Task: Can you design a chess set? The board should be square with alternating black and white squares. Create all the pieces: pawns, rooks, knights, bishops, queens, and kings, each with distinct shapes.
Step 979:
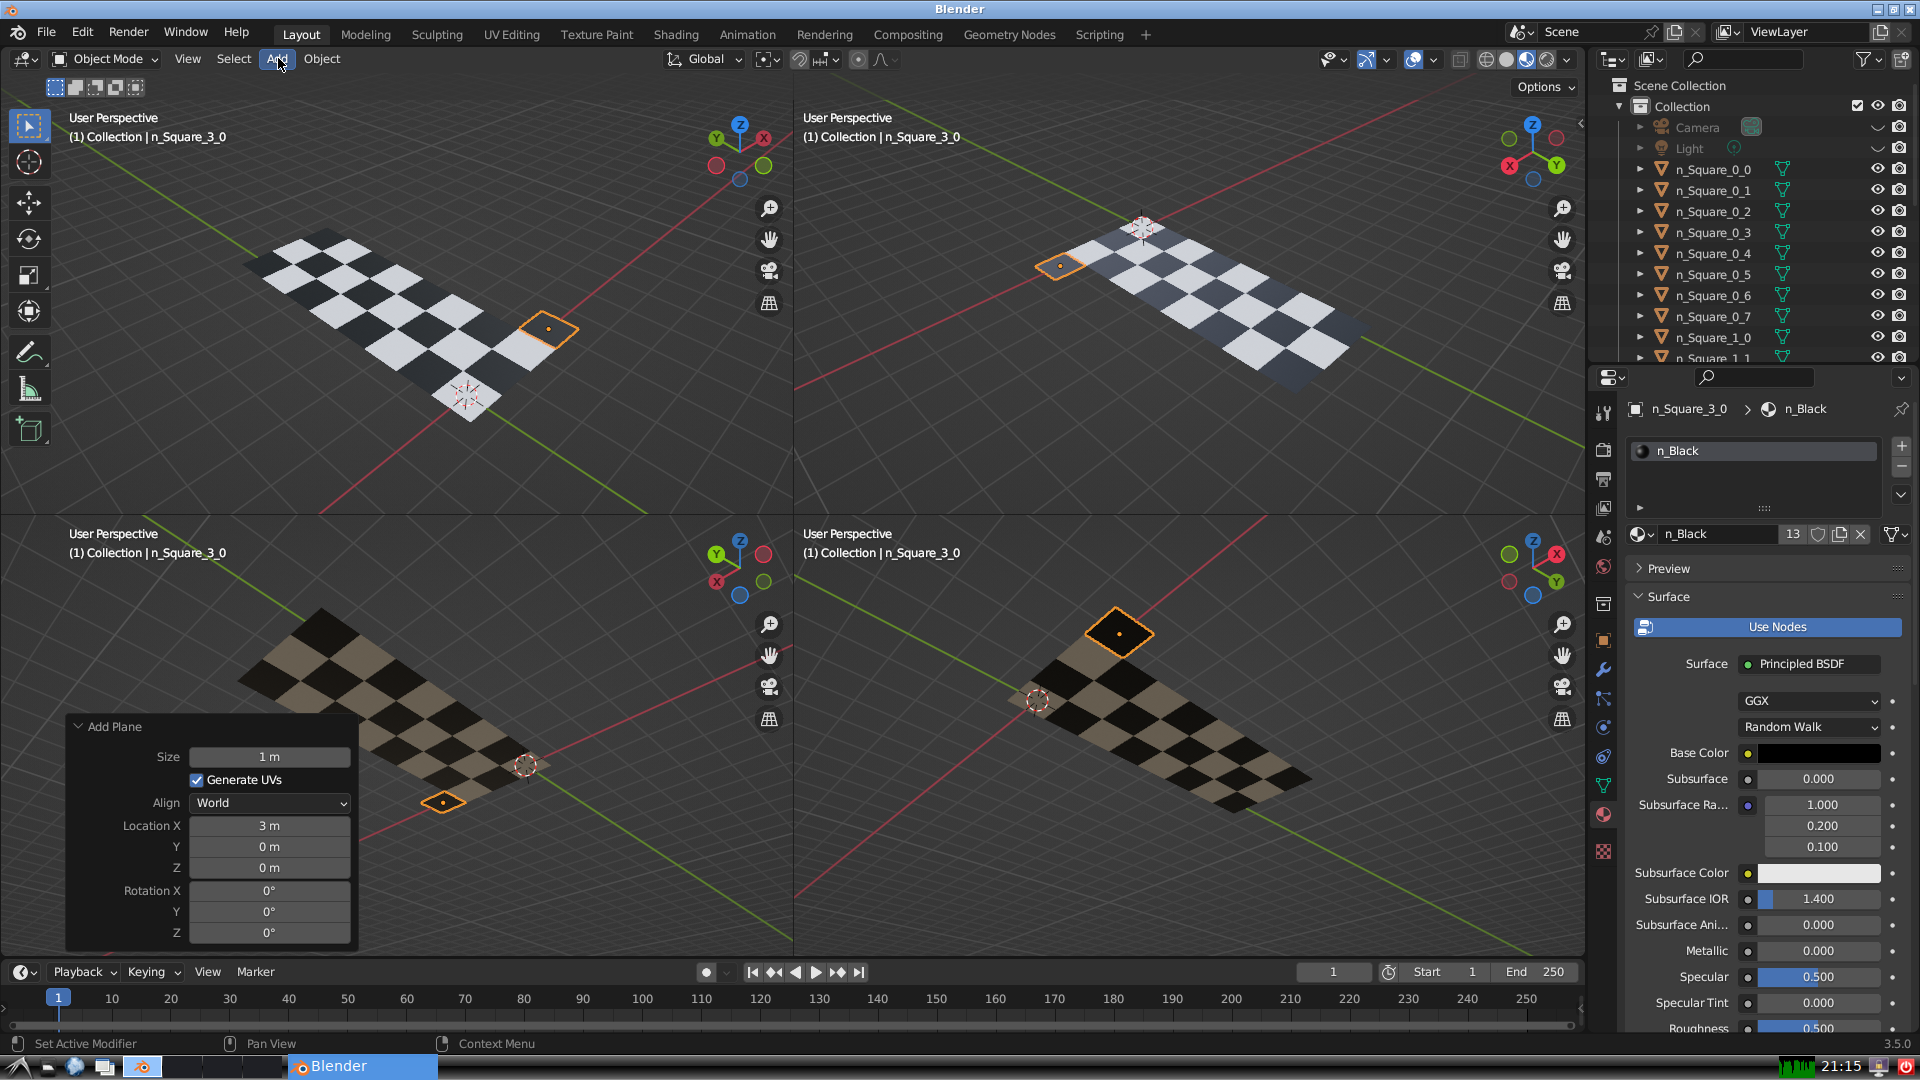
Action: click: no